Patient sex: M
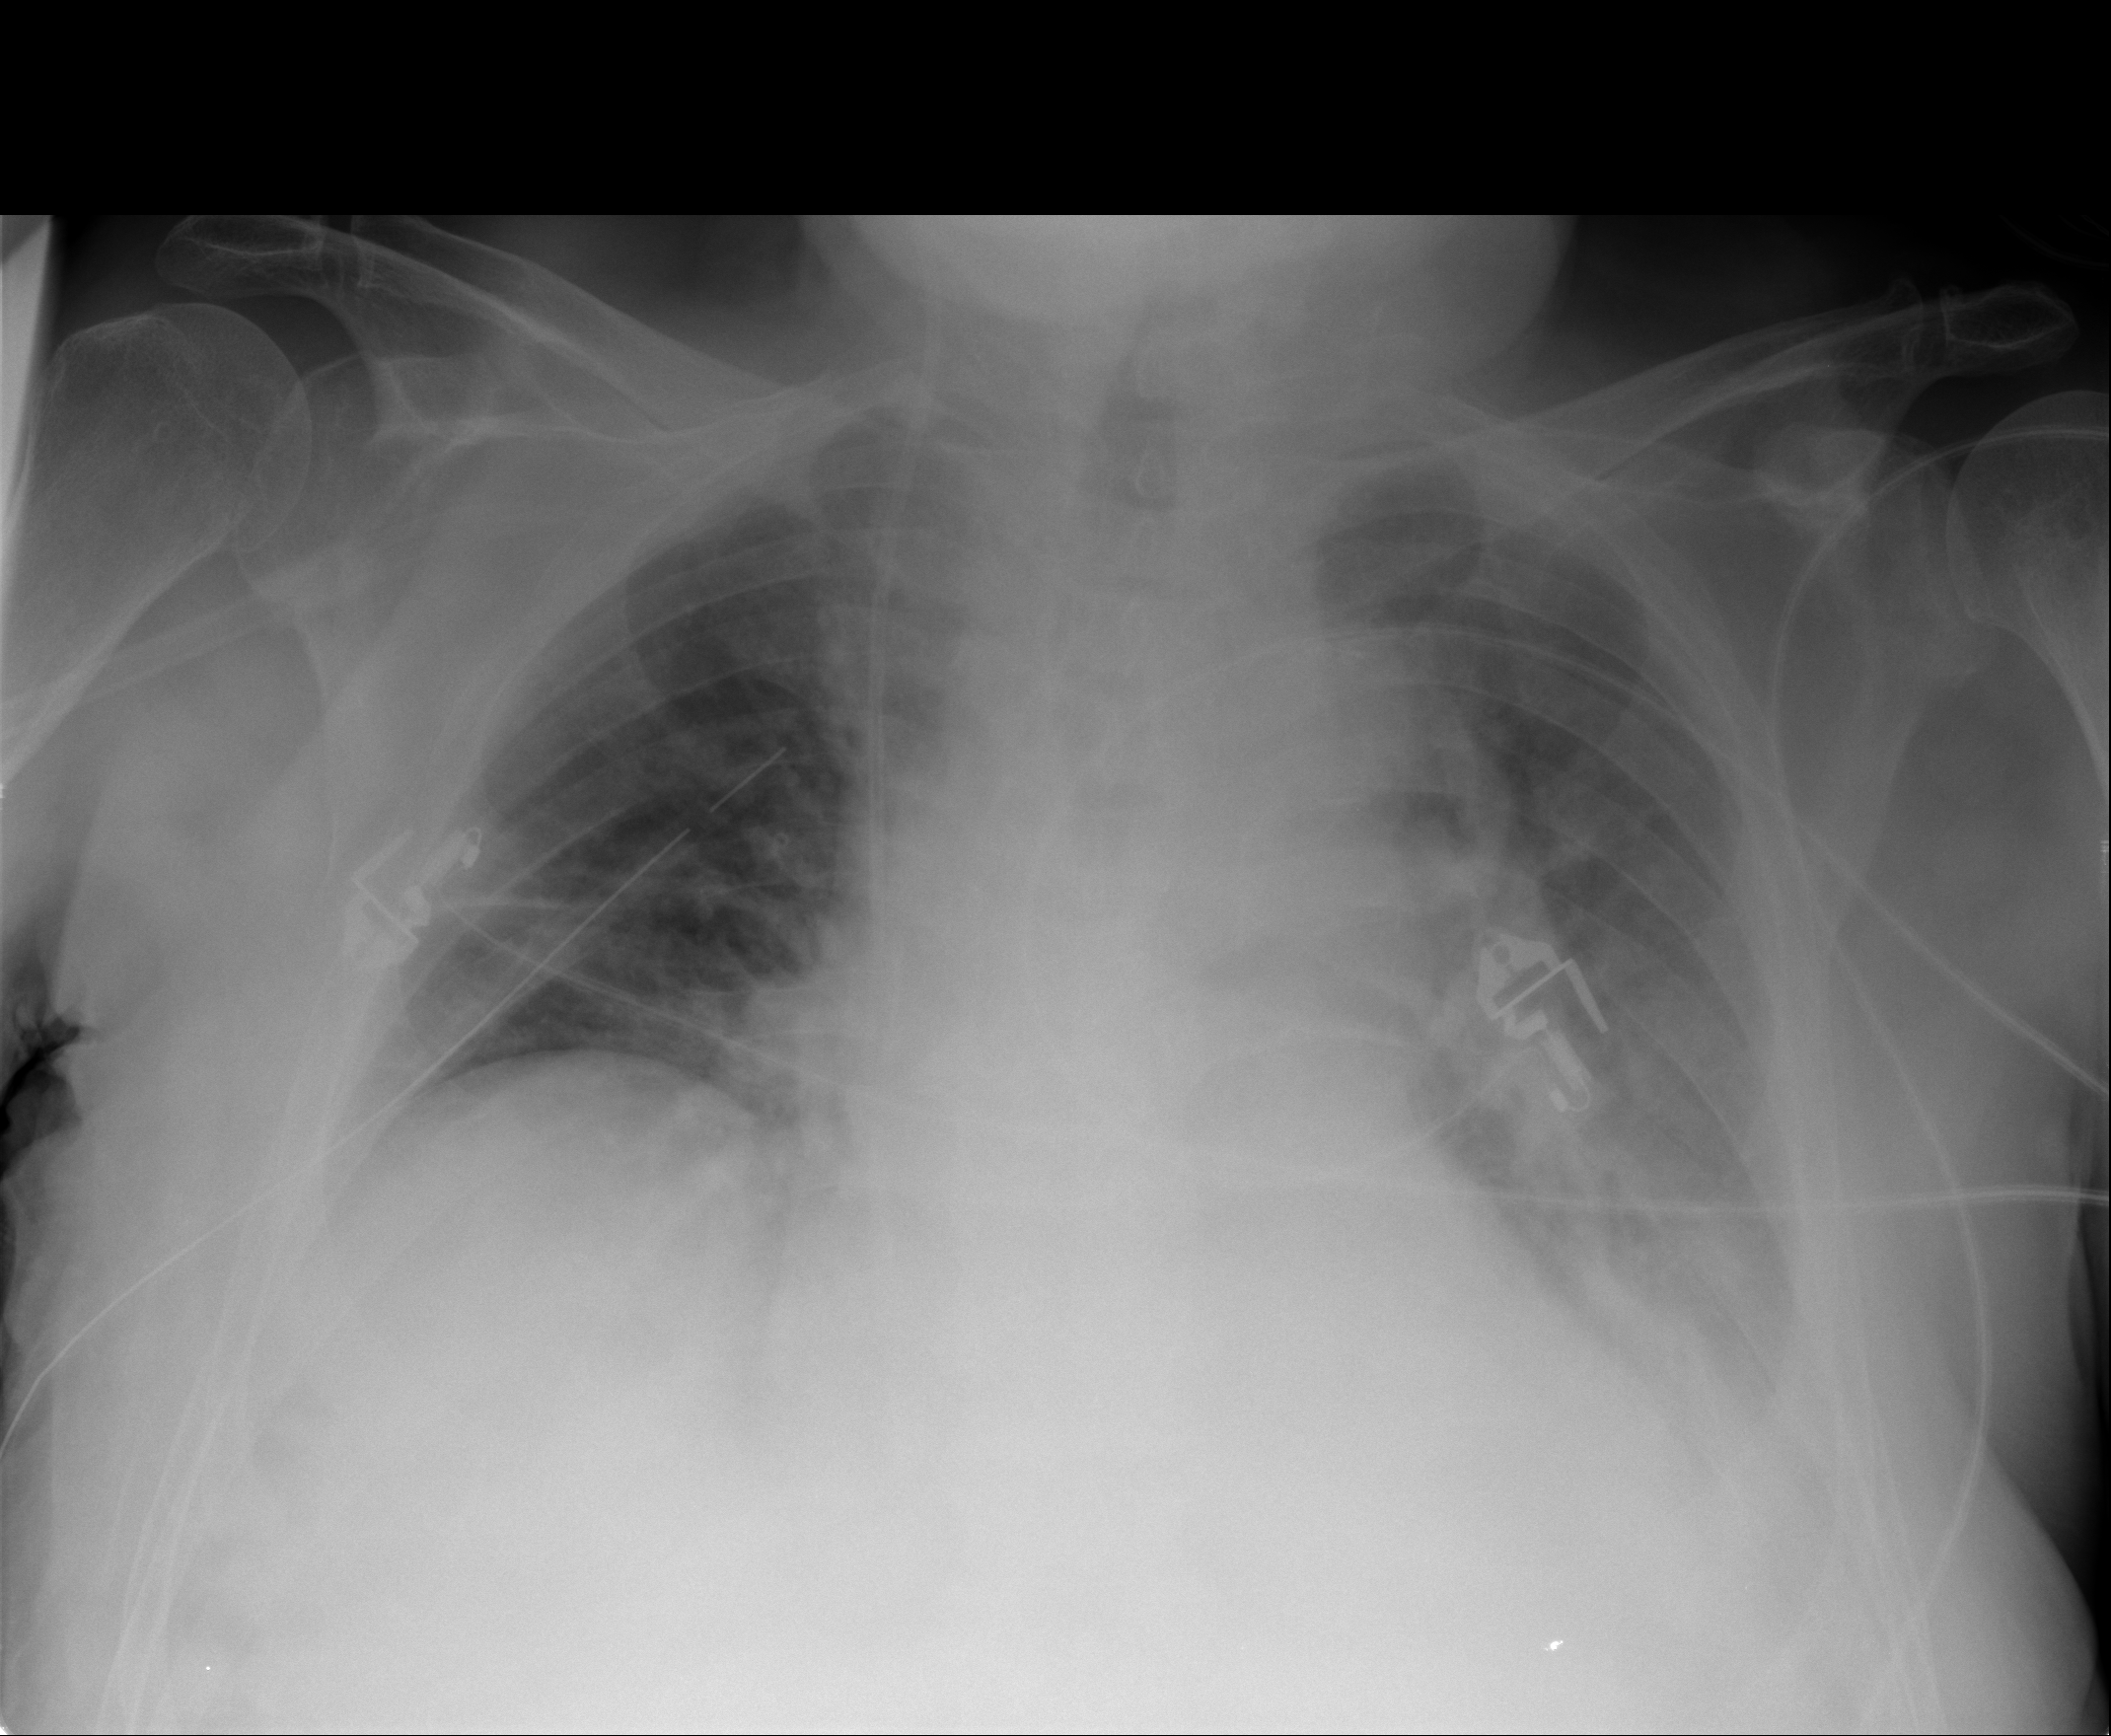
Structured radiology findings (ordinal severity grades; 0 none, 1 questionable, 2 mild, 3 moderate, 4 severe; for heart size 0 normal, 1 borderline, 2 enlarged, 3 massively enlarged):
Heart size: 2
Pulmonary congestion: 0
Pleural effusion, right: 0
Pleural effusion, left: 1
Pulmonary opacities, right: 0
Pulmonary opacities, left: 0
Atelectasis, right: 2
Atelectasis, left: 2